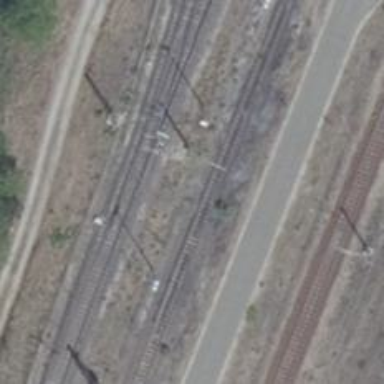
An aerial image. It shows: Railway switch.